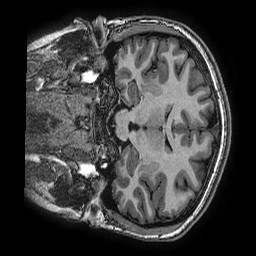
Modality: T1w
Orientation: coronal
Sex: female
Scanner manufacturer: ge
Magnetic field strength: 3 T
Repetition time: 0.0077 s
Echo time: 0.003436 s